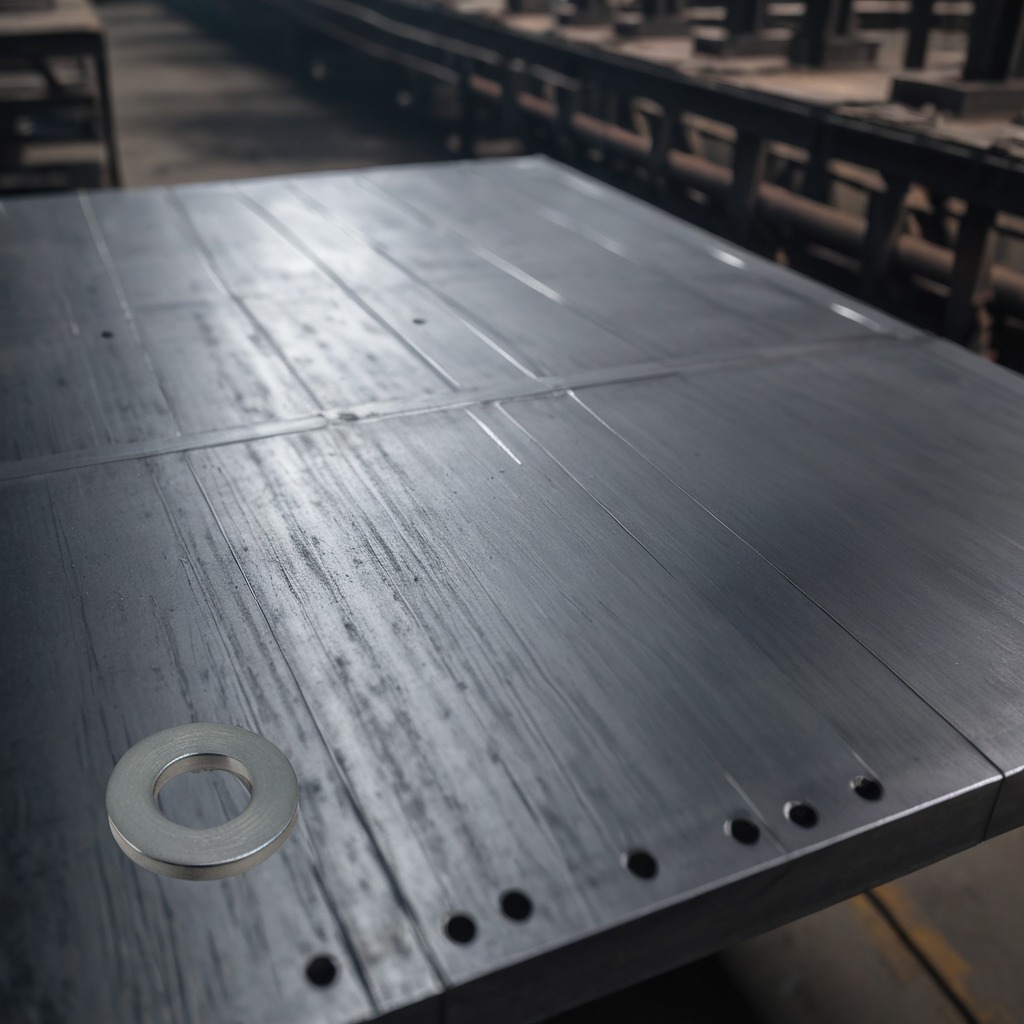
A flat metal washer lying on a cold steel table in a mining workshop gritty textures.